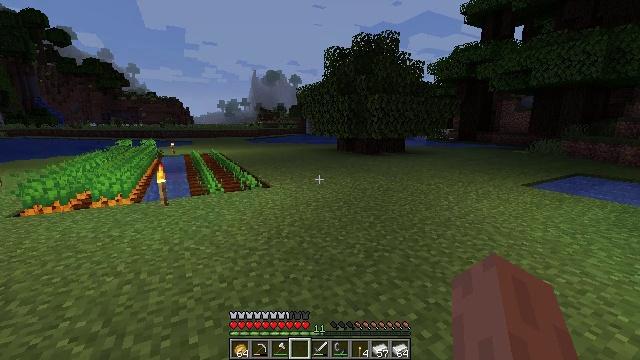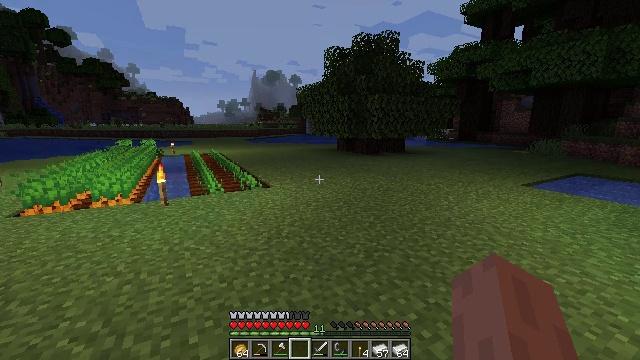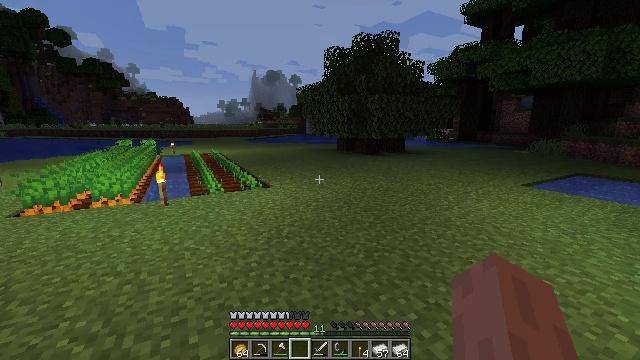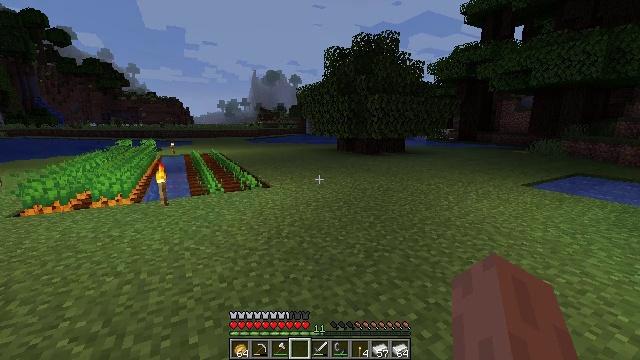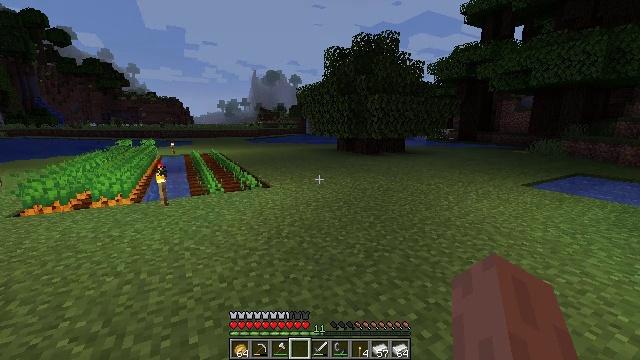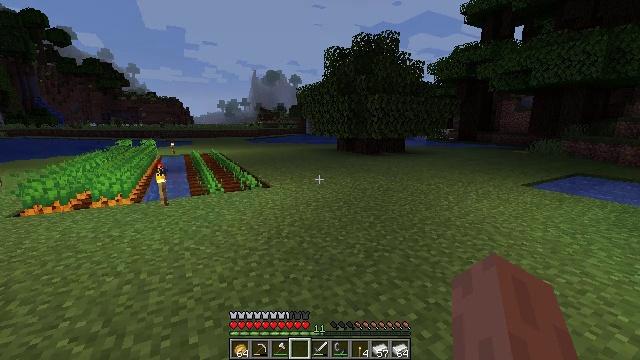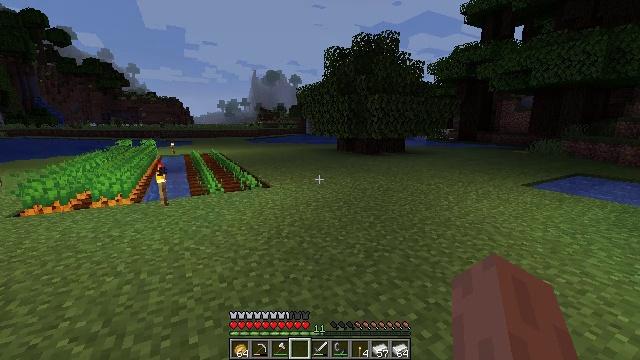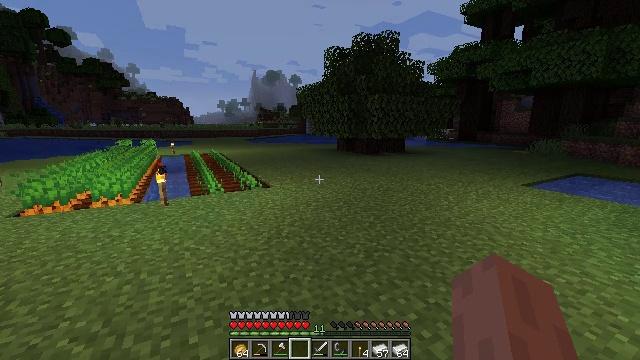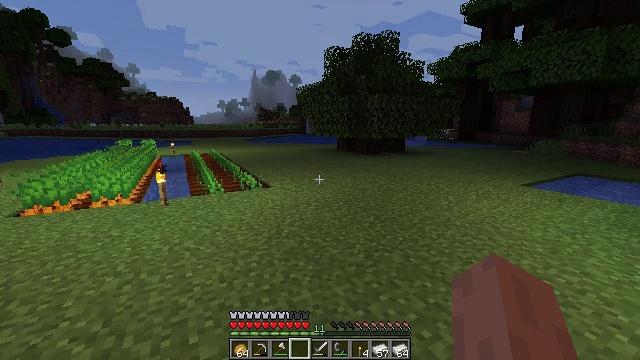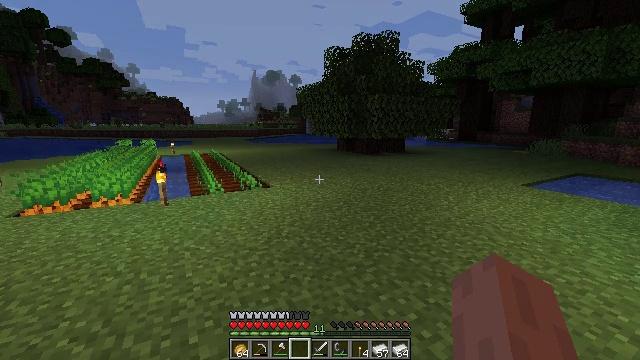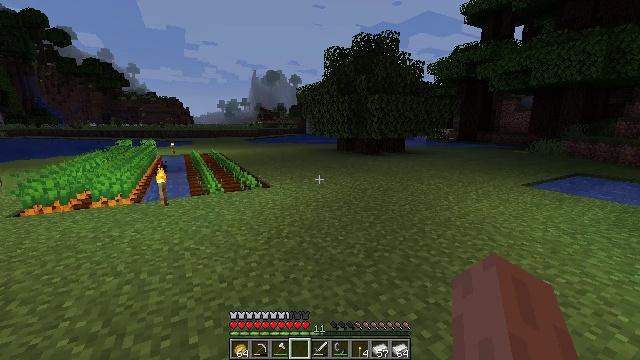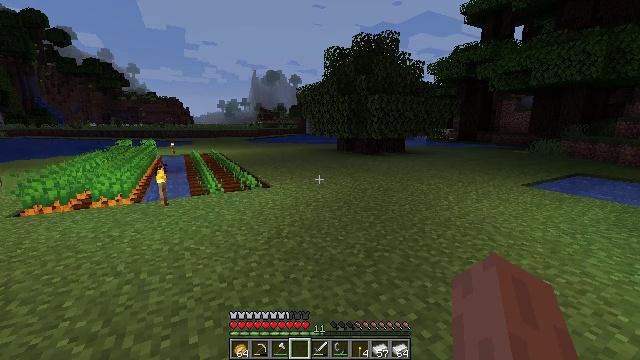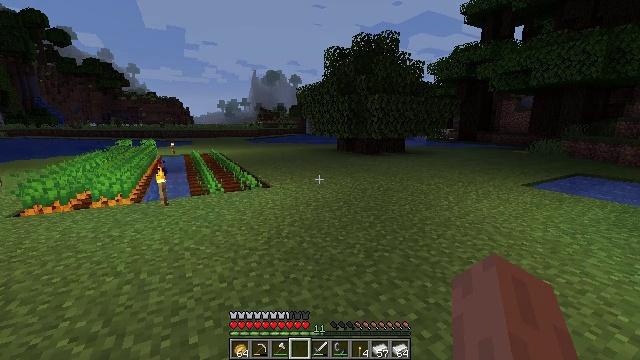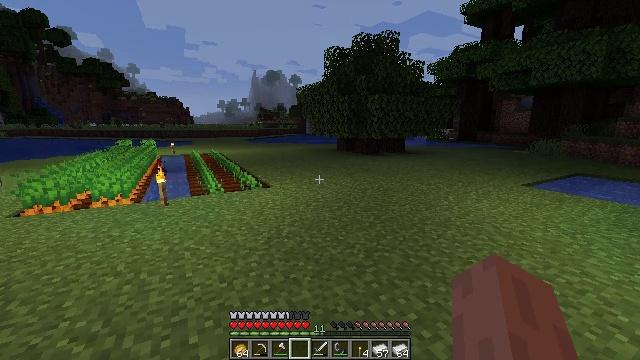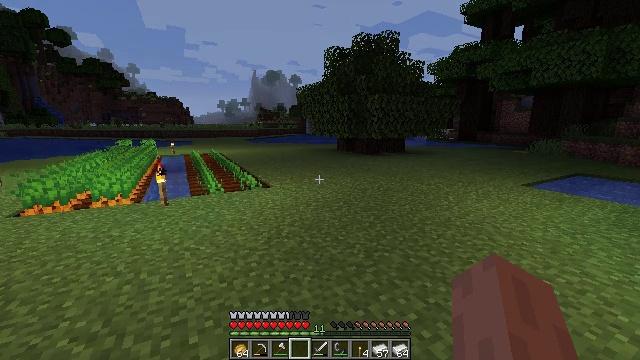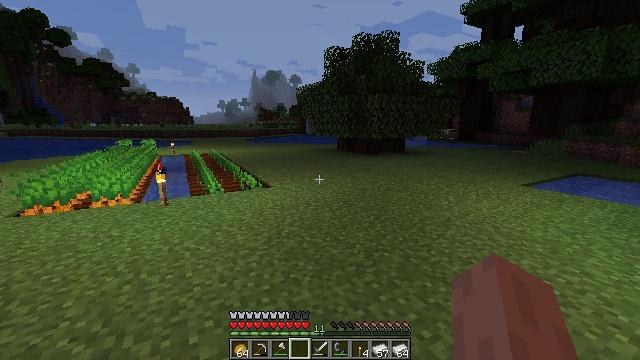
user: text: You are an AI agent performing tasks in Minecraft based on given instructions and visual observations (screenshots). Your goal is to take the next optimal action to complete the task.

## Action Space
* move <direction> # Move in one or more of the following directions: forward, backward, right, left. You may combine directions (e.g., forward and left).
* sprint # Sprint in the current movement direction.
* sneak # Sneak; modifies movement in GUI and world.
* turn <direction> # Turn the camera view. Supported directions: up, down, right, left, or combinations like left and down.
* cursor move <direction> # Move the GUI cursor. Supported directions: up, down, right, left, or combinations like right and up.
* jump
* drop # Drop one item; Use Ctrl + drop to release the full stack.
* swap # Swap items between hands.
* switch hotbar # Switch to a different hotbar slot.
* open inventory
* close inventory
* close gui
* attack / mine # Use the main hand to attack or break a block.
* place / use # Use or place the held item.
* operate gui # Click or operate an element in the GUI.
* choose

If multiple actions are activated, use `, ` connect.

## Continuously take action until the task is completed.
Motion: motion action
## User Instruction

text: Collect dirt by holding left button.
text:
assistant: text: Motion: no_op
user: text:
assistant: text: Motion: no_op
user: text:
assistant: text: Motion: no_op
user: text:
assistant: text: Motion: no_op
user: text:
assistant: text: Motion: no_op
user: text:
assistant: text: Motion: no_op
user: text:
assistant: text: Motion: no_op
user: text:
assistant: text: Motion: no_op
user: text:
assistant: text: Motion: no_op
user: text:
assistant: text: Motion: no_op
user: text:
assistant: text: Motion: no_op
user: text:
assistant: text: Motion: no_op
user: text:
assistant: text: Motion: no_op
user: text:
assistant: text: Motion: no_op
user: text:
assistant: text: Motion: no_op
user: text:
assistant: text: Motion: no_op
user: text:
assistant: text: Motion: move forward
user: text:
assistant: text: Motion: move forward
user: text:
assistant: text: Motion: move forward, turn left
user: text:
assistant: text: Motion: move forward, turn left and up
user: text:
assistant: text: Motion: move forward, turn left and up
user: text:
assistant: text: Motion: move forward and move right, turn left
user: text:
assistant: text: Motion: move forward and move right, turn left
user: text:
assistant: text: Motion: move forward and move right, turn left and down
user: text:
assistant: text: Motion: move forward and move right, turn right
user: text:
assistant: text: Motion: move forward and move right
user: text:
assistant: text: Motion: move forward, sprint
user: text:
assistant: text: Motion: move forward, sprint, turn left
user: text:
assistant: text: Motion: move forward, sprint, turn left
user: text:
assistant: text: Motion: move forward, sprint, turn left